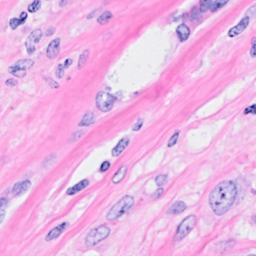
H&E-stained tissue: Breast